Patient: sex M, age 52
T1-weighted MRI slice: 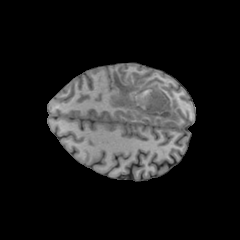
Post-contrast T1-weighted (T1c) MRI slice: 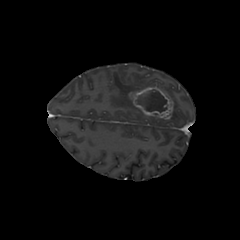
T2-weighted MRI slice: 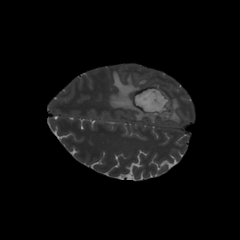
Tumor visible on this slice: yes
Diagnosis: Glioblastoma, IDH-wildtype
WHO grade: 4